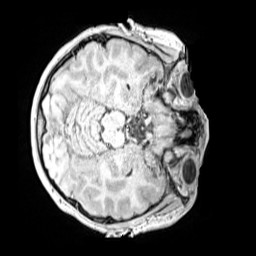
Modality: MP2RAGE
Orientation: axial
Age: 10
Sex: male
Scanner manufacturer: siemens
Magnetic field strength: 3 T
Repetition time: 4 s
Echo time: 0.00299 s